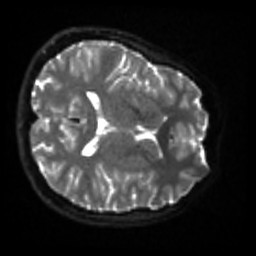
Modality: sbref
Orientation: axial
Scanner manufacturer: siemens
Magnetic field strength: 3 T
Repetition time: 4 s
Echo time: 0.0594 s